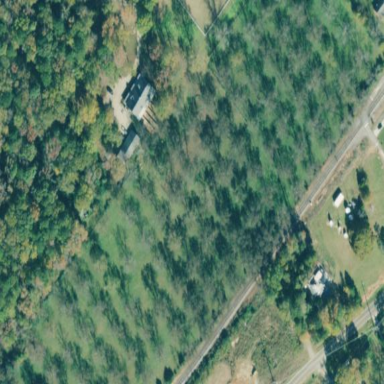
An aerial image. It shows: Orchard.